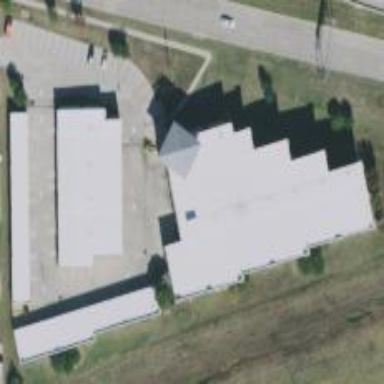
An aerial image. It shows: Storage rental shop.